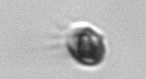
Label: Balanion